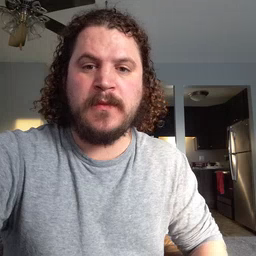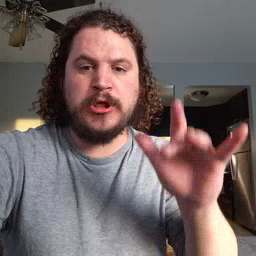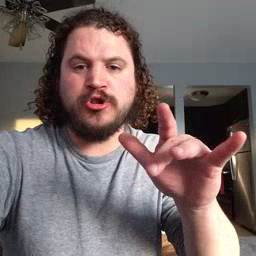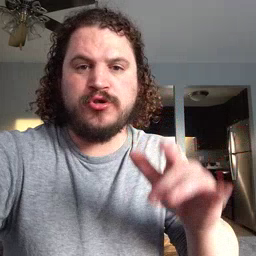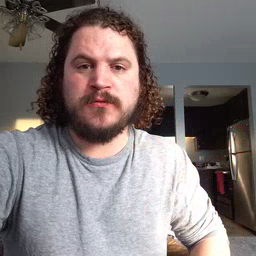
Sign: touch